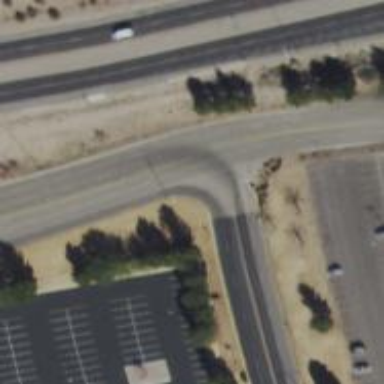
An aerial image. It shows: Unclassified road with asphalt surface.